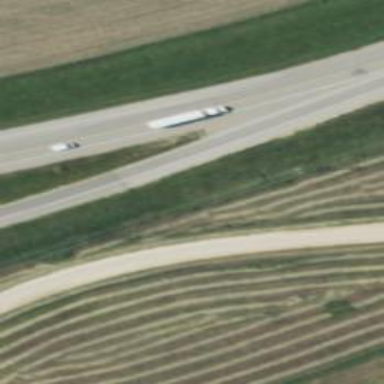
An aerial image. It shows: Trunk link highway with asphalt surface.